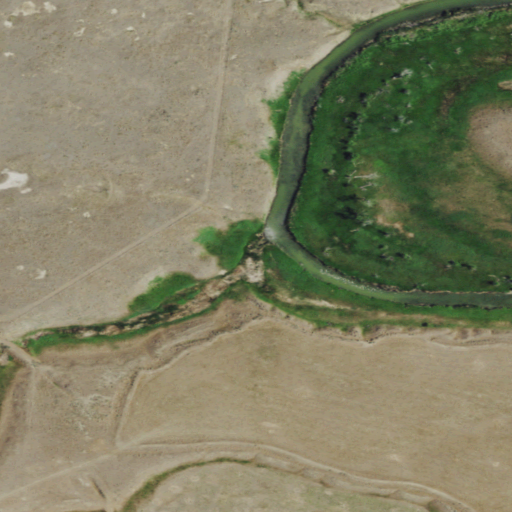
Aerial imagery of valley in Montana named Lonesome Coulee containing grassland, shrub, cultivated crops, woody wetlands, and pasture